Field crop: maize
Growth stage: 2
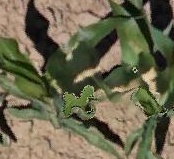
Species: maize